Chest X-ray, PA view. Patient: 37 years old, sex F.
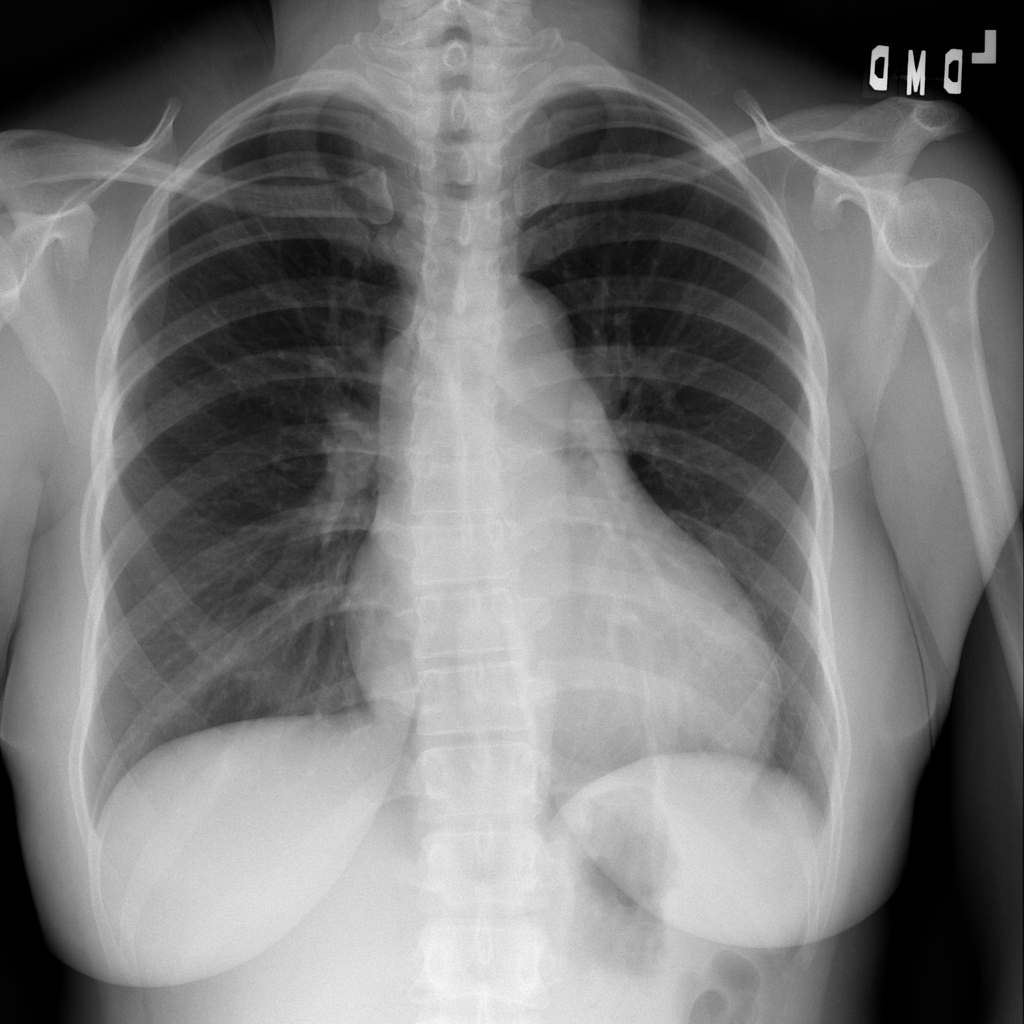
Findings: No Finding